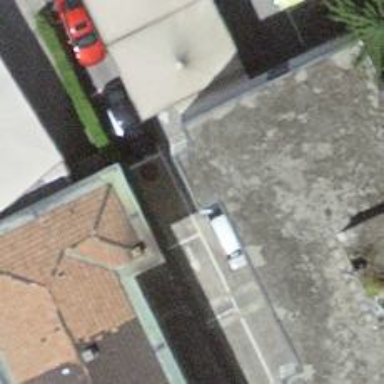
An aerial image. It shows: Restaurant.